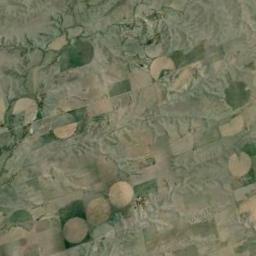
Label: circular_farmland